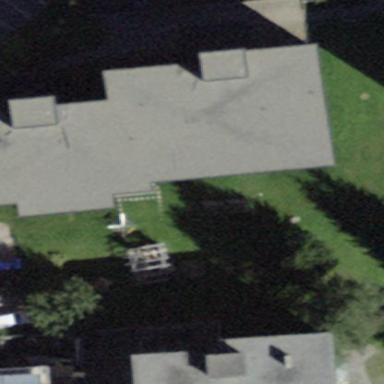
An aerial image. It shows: Building with flat roof.